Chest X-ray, PA view. Patient: 42 years old, sex M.
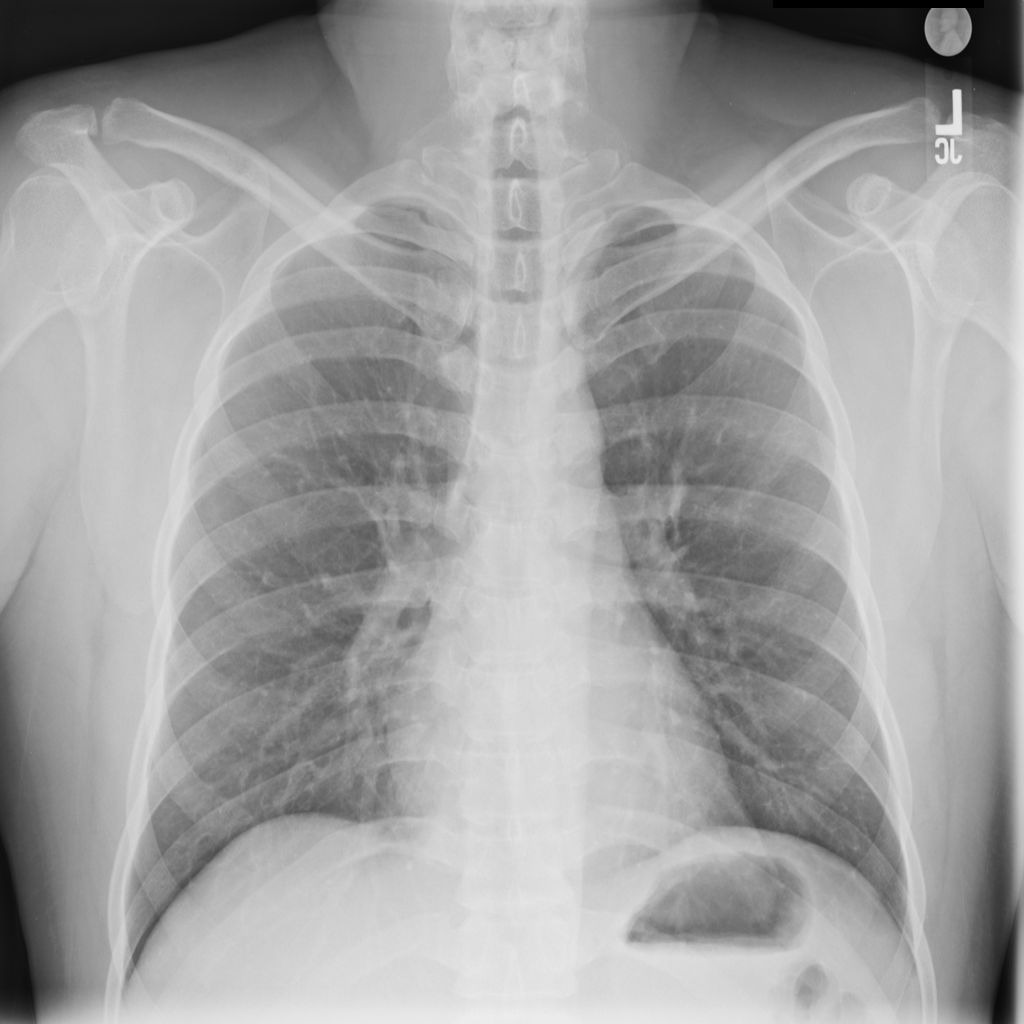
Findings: No Finding